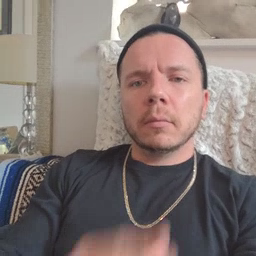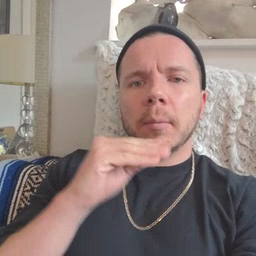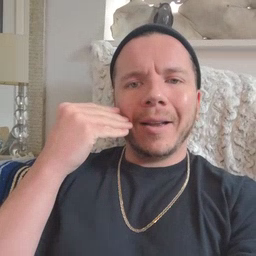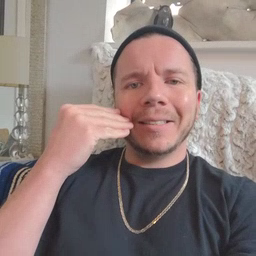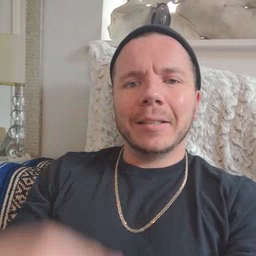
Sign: smile